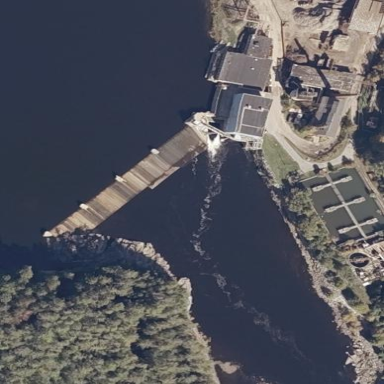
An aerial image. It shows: Dam across waterway.